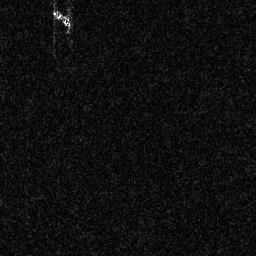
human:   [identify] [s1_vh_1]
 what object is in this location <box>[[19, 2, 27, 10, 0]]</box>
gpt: <ref>1 small ship at the top left</ref>